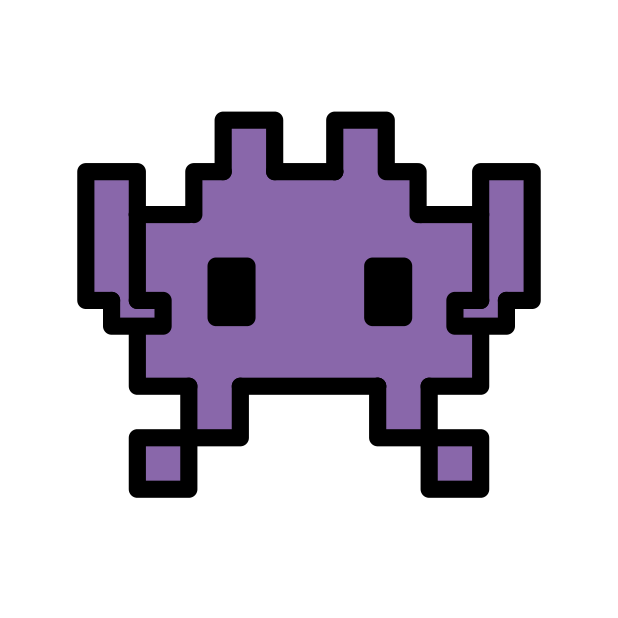
Emoji: 👾
Name: alien monster
Unicode: 0x1f47e